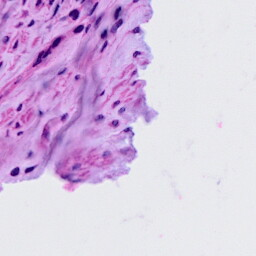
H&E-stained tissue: Cervix